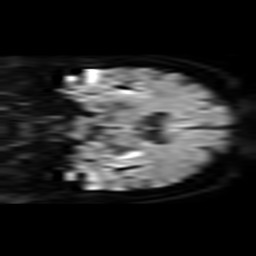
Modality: TRACE
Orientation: coronal
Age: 58
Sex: female
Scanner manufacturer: philips
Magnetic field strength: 3 T
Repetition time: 3.456 s
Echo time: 0.076 s